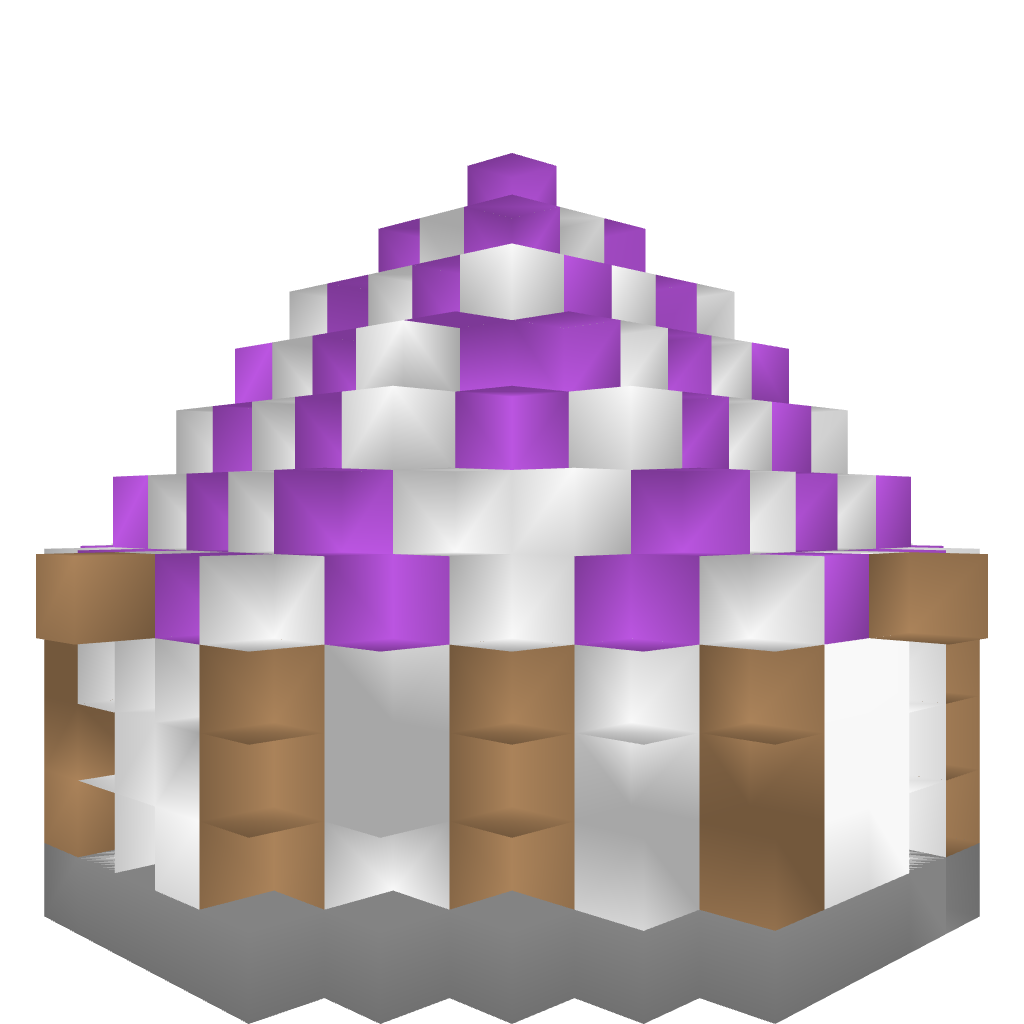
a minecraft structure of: Piggy go round! bad low quality